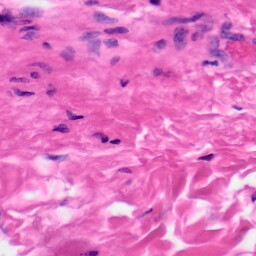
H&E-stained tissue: Skin